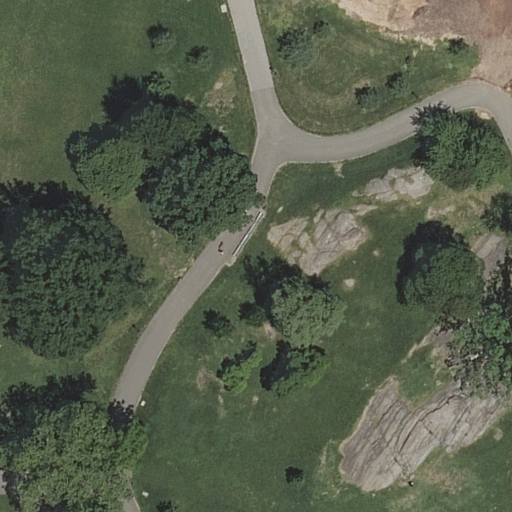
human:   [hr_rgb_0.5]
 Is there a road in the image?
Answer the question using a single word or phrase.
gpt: yes

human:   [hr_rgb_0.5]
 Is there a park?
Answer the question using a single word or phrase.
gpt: yes

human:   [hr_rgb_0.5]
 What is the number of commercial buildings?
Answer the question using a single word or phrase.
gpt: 0

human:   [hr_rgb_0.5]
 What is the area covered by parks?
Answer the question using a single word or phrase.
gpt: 10633m2

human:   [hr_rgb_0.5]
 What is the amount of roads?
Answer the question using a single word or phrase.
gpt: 3

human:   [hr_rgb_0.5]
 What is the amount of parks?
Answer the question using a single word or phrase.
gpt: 1

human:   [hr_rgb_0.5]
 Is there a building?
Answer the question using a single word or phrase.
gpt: no

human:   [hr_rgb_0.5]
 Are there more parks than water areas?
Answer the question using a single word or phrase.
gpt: yes

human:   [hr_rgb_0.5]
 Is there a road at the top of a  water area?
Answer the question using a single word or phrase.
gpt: no

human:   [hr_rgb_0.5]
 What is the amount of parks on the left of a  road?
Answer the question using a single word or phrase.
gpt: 1

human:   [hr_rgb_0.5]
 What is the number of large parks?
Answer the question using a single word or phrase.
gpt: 1

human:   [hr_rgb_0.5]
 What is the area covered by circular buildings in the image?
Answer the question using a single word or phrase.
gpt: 0m2

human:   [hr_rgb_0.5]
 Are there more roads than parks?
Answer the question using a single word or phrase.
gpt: yes

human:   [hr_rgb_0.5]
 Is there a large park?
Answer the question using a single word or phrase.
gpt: yes

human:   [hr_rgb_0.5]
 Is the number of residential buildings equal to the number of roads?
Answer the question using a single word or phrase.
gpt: no

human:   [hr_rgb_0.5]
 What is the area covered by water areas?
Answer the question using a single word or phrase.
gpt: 0m2

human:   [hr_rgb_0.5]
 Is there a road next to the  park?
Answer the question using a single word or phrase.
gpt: yes

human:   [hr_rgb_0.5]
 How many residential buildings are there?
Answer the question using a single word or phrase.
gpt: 0

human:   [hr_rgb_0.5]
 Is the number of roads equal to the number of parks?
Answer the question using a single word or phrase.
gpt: no

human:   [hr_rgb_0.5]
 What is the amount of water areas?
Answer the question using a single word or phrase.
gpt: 0

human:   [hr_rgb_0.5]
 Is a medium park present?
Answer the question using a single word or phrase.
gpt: no

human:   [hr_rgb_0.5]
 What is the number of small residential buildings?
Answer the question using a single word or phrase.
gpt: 0

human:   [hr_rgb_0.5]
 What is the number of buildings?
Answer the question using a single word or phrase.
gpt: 0

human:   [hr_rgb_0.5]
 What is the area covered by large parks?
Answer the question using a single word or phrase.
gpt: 10633m2

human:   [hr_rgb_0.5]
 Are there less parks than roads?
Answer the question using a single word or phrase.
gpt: yes

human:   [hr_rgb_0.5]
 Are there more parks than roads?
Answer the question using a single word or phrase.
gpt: no

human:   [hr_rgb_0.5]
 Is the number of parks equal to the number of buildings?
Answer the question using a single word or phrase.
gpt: no

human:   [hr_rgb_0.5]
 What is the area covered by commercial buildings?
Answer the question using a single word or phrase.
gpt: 0m2

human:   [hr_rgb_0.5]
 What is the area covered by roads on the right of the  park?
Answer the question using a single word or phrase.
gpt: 0m2

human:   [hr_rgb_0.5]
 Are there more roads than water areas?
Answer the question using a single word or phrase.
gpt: yes

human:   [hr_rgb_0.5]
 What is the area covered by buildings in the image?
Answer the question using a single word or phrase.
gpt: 0m2

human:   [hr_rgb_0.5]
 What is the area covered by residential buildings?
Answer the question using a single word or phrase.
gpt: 0m2

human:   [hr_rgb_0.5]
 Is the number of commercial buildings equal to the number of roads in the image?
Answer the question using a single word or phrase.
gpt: no

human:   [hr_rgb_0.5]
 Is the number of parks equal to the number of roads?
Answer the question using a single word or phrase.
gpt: no

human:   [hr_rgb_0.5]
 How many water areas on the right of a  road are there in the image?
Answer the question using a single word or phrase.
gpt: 0

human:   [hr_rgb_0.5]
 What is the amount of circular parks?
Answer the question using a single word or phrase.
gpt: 0

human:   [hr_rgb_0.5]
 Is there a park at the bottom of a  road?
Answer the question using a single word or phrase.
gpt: no

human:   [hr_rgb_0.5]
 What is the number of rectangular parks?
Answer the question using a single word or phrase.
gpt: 1

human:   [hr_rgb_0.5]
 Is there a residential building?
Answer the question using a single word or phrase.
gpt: no

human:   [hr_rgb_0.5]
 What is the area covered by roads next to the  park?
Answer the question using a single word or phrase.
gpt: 0m2

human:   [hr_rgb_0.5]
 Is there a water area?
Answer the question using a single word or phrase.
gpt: no

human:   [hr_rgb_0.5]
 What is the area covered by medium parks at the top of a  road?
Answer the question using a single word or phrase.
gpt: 0m2

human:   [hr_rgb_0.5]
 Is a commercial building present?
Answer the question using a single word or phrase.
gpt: no

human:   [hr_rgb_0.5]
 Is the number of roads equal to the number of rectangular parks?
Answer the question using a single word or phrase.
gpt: no

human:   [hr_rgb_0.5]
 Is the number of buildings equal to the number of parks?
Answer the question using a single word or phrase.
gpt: no

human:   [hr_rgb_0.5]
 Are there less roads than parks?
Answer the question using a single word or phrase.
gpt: no

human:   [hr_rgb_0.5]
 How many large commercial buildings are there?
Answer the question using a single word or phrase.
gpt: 0

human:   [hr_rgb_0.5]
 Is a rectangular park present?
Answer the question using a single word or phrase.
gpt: yes

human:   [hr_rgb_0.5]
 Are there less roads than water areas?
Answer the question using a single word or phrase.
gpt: no

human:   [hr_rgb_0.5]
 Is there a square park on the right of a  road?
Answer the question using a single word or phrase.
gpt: no

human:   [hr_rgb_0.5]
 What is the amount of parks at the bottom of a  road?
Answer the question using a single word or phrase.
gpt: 0

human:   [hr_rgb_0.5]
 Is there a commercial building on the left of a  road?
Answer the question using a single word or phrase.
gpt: no

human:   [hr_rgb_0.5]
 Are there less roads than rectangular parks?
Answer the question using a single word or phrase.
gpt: no

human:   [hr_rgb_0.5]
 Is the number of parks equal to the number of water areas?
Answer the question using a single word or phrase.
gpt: no

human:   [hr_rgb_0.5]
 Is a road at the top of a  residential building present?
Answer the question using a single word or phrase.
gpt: no

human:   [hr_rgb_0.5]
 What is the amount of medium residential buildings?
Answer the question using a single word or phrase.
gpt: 0

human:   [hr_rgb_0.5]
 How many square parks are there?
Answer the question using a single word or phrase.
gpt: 0

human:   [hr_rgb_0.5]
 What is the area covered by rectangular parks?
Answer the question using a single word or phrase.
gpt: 10633m2

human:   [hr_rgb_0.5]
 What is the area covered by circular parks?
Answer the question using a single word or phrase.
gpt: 0m2

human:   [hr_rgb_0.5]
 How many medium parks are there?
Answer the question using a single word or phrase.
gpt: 0

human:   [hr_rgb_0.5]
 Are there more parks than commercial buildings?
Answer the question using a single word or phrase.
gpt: yes

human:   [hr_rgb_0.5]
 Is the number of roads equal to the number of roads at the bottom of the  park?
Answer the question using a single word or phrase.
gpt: yes

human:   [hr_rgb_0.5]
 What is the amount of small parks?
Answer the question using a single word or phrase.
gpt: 0

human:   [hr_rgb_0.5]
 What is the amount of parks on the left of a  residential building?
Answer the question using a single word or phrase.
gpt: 0